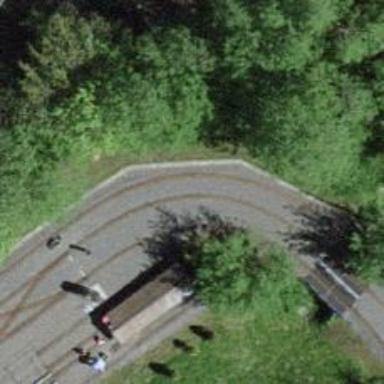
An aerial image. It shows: Miniature railway track.